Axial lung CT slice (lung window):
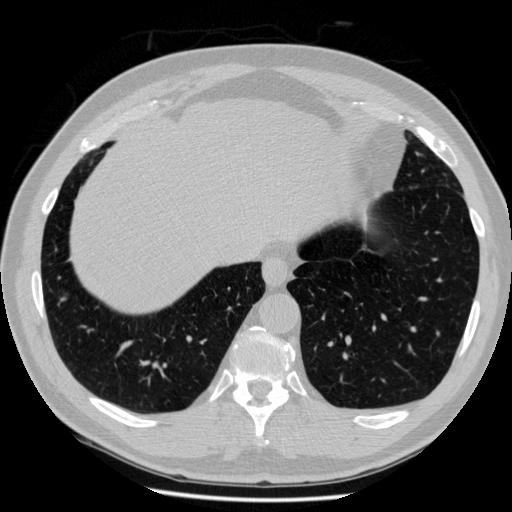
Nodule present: no